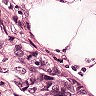
Metastatic tissue present: yes